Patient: sex M, age 69
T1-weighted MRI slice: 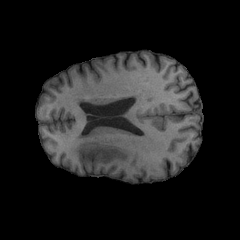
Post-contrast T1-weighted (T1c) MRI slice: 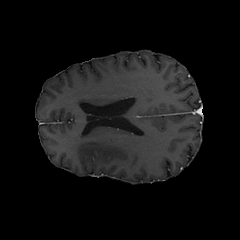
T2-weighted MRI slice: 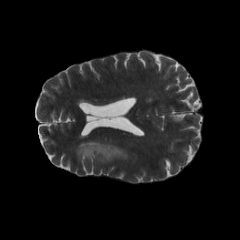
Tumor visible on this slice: yes
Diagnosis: Glioblastoma, IDH-wildtype
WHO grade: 4